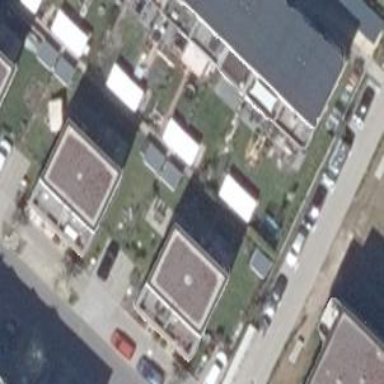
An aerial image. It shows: Semidetached house with flat roof.